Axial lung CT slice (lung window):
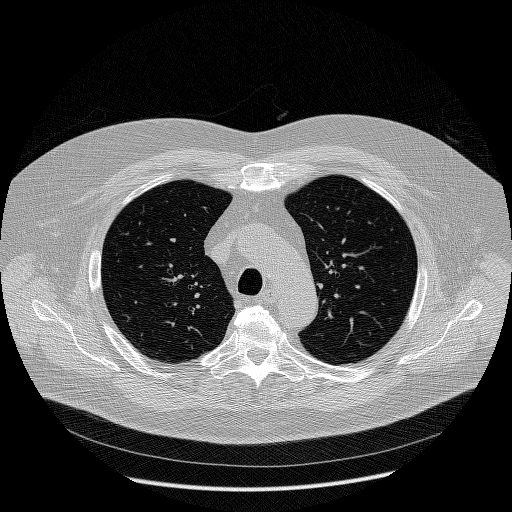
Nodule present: no